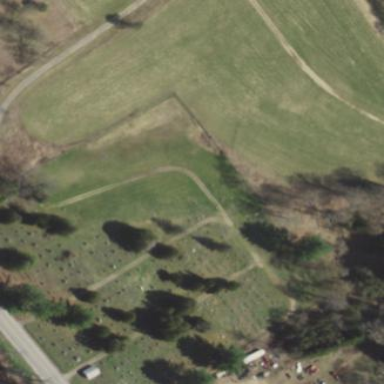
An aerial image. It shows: Cemetery.